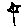
Label: flower